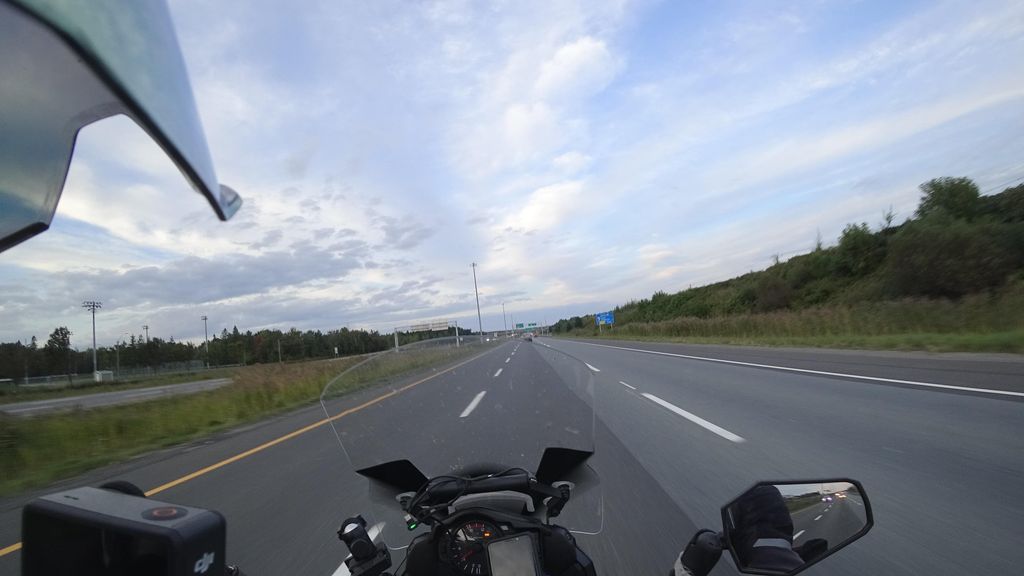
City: quebec_city